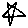
Label: star